Field crop: tomato
Growth stage: 1
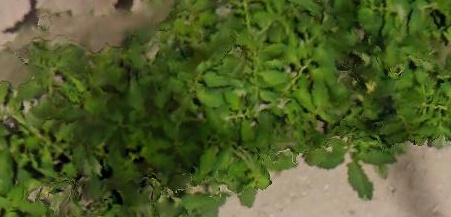
Species: tomato